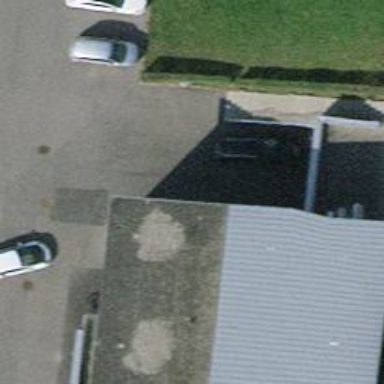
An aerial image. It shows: Toilets are available here.